Aerial crown-view tile of a tropical tree (Barro Colorado Island, Panama), acquired 20250124:
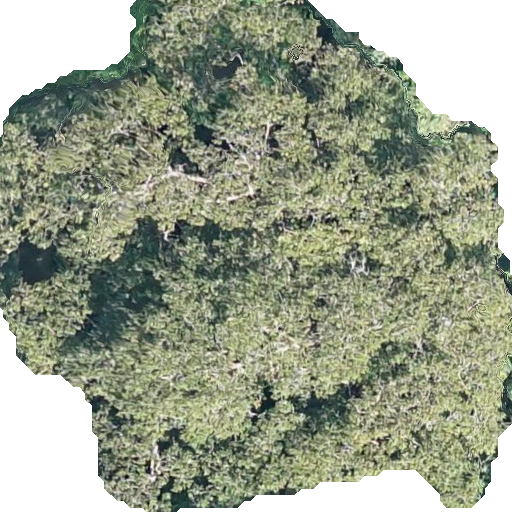
Species: Dipteryx oleifera
GBIF accepted scientific name: Dipteryx oleifera
Crown area: 322.893 m²